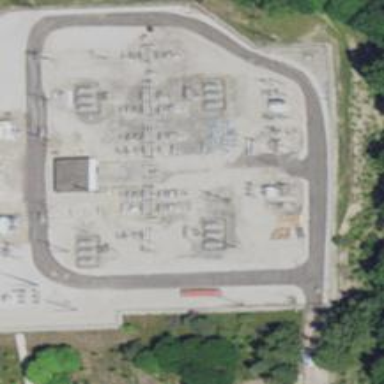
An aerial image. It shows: Switch used for power control.